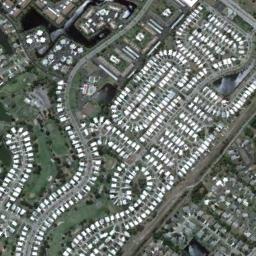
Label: mobile_home_park